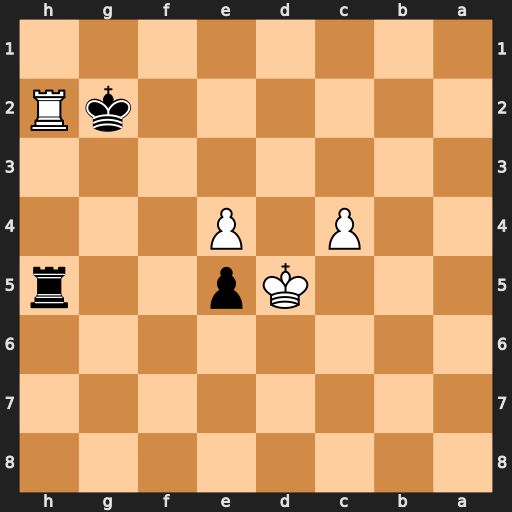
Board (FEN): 8/8/8/3Kp2r/2P1P3/8/6kR/8
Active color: b
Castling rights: -
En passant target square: -
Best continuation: Kxh2 c5 Kg3